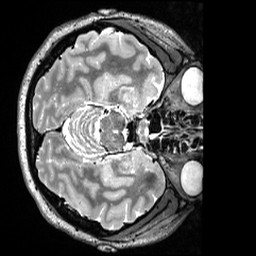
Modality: T2w
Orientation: axial
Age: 29
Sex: female
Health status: ill
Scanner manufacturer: siemens
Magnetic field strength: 3 T
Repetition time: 3.2 s
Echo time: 0.563 s